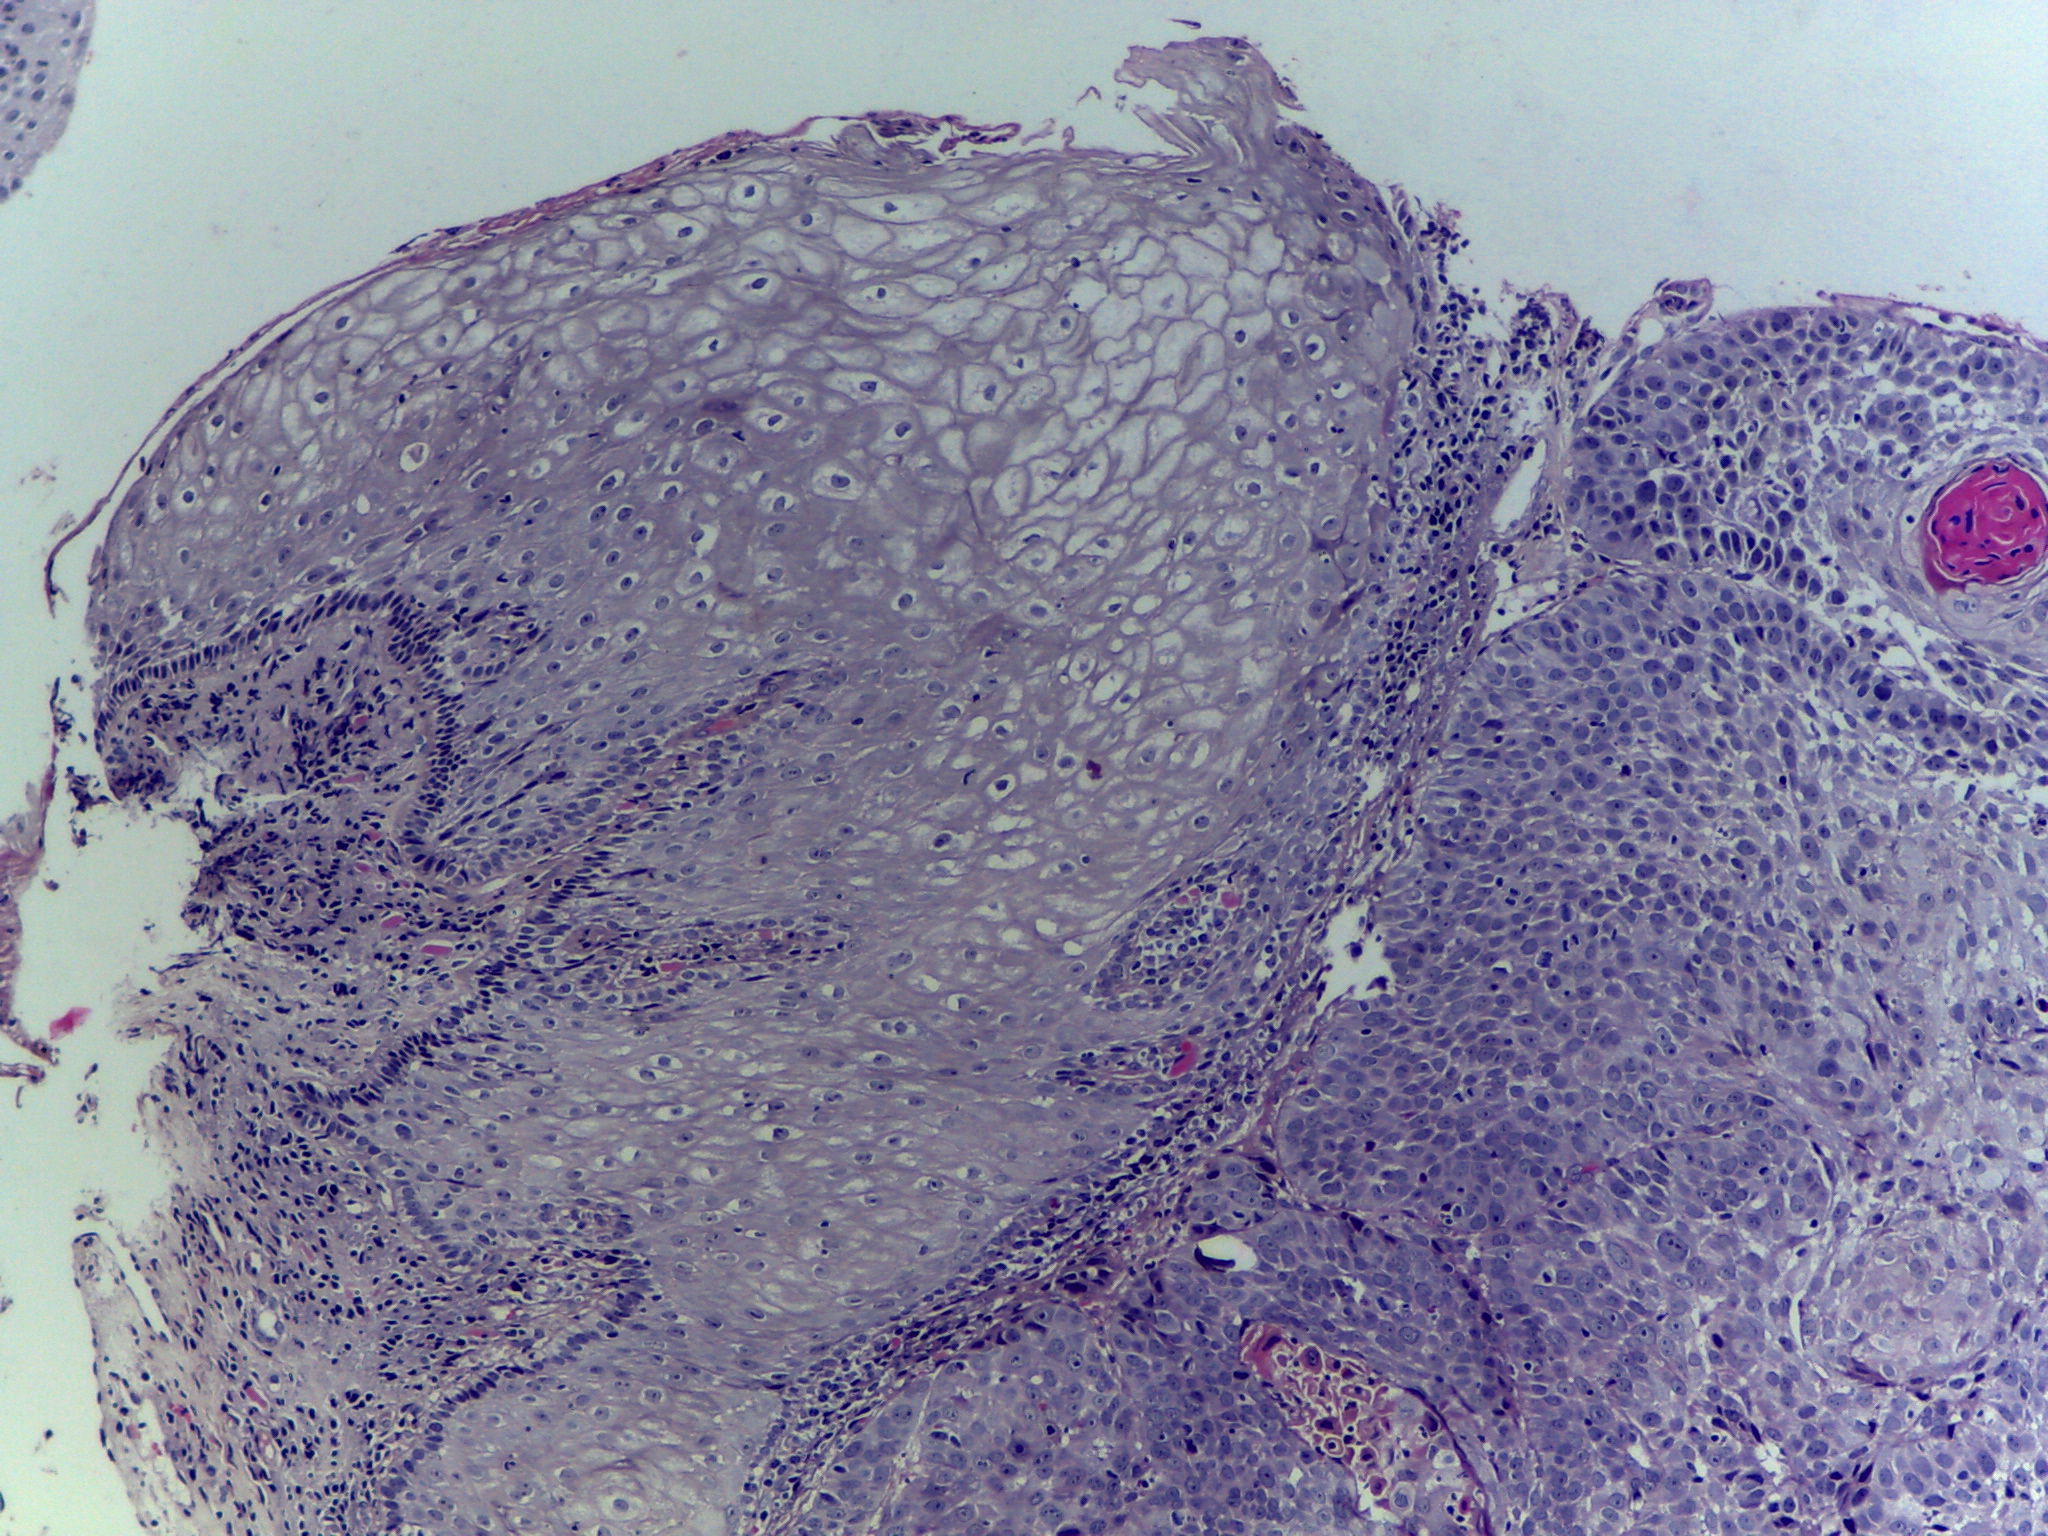
Diagnosis: OSCC